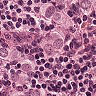
Metastatic tissue present: yes